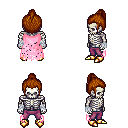
a pixel art fantasy rpg character, male body template, skeleton, pink tattered cape, magenta pants, brunette short topknot hairstyle, white cloth bandages, gold boots, four views (front, back, left, right), 2x2 character sprite sheet, small pixel art, hard edges, no anti-aliasing